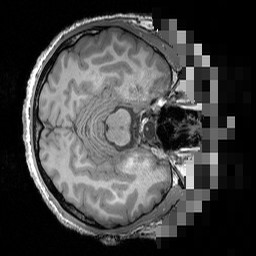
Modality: T1w
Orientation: axial
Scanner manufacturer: siemens
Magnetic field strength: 3 T
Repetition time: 1.5 s
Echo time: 0.00291 s